Field crop: maize
Growth stage: 2
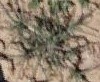
Species: salsola